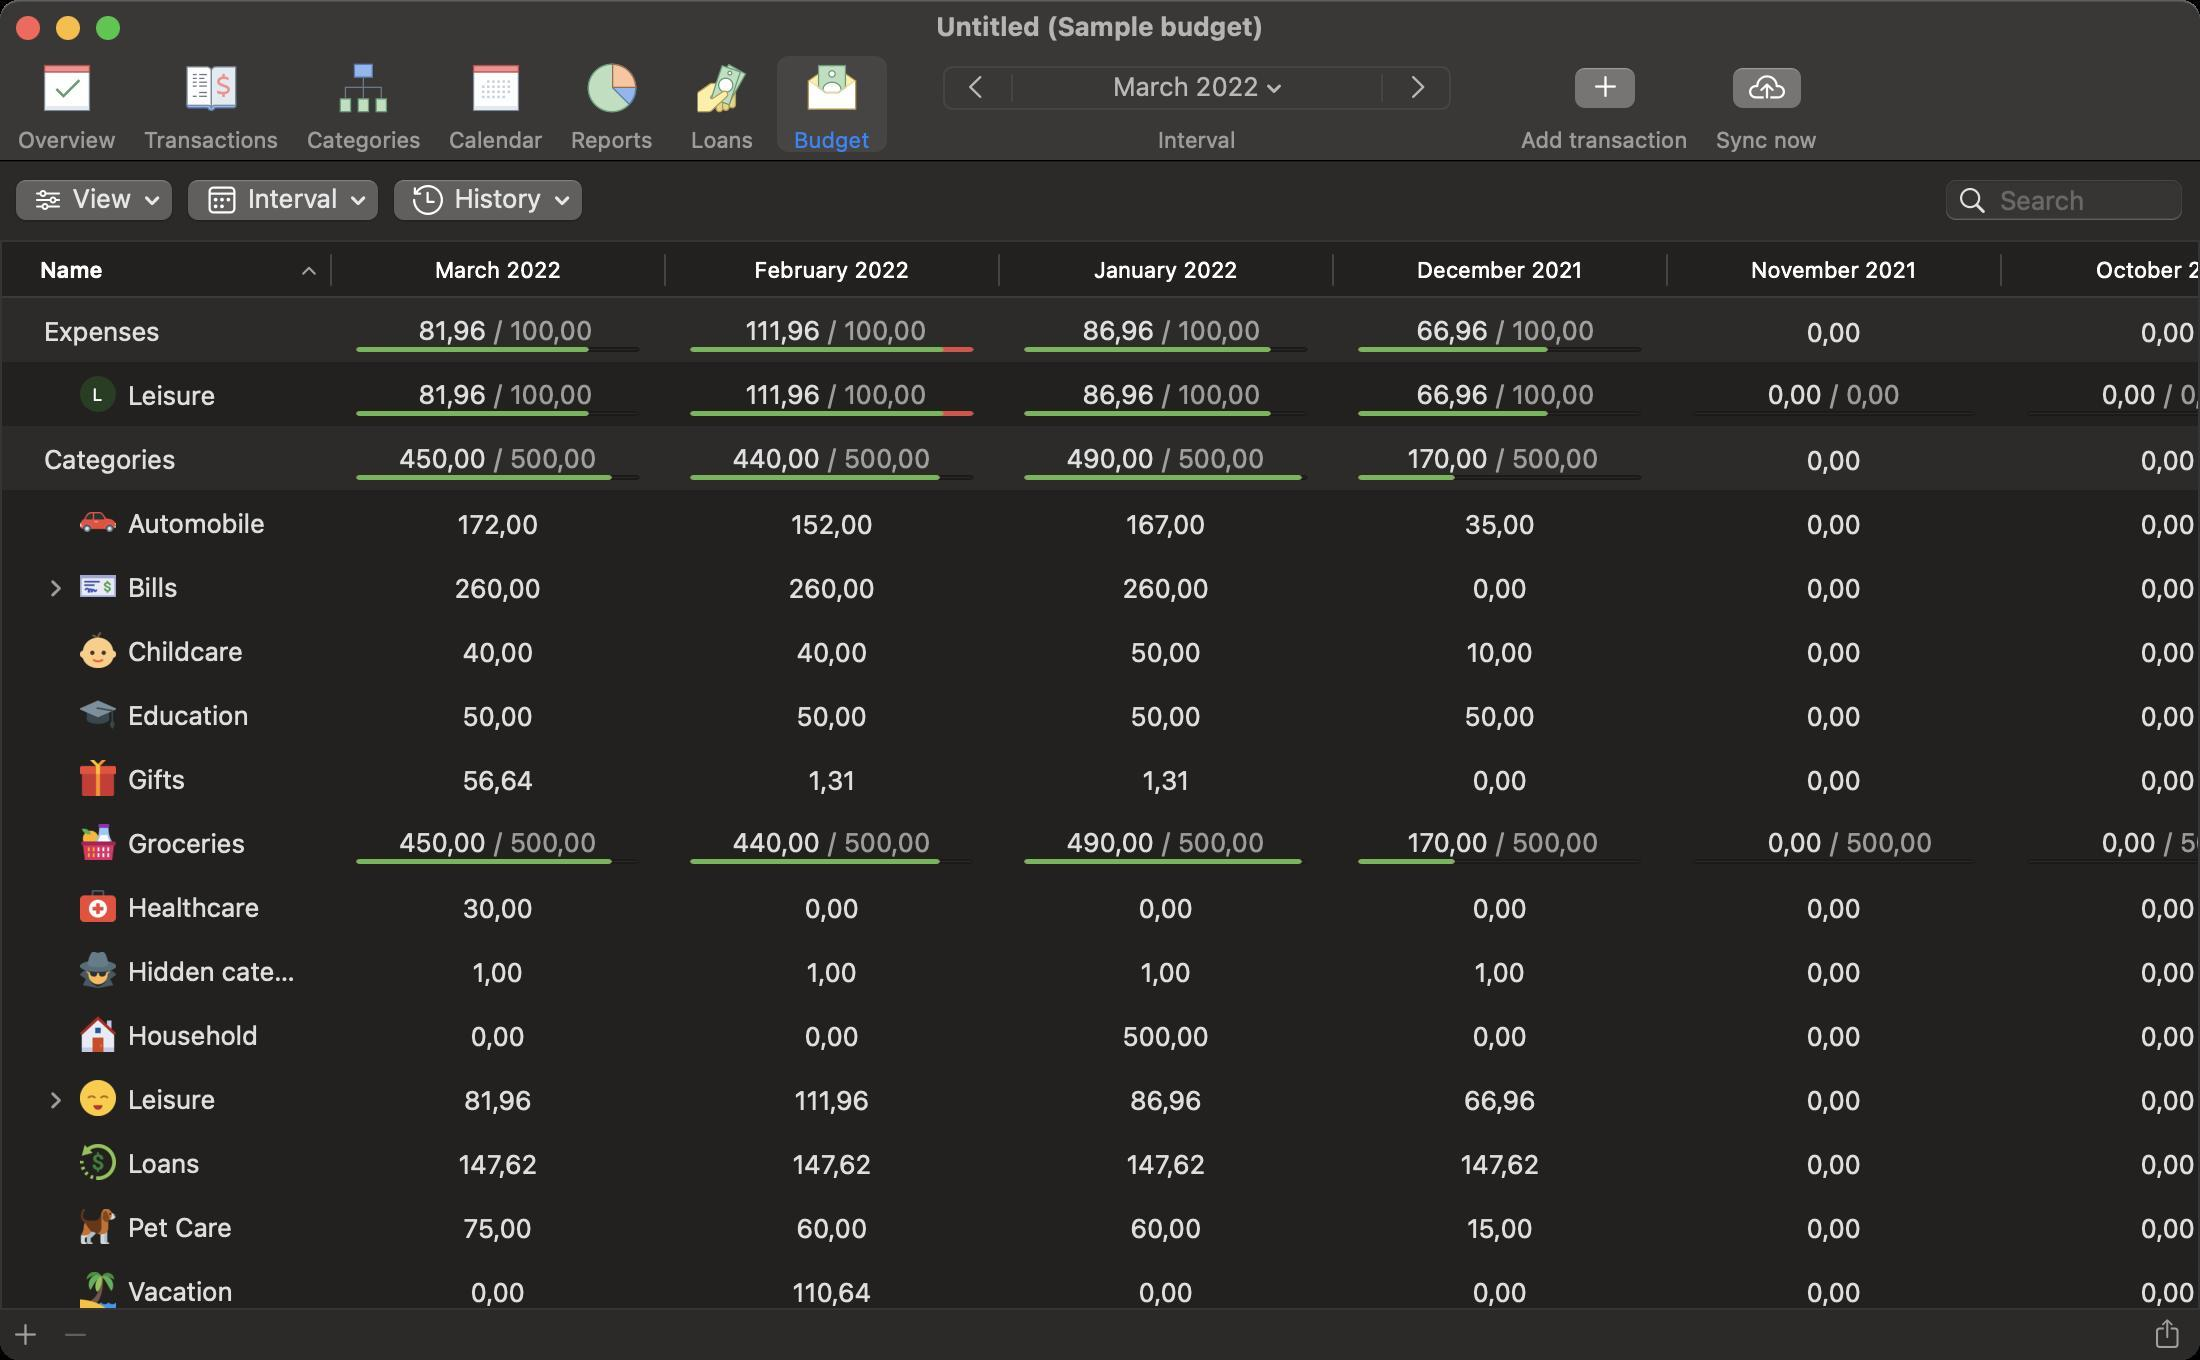
Accessibility tree:
{"name": "Untitled_(Sample_budget)", "role": "AXWindow", "description": null, "role_description": "standard window", "value": null, "position": "492.00;157.00", "size": "1100;680", "children": [{"name": null, "role": "AXGroup", "description": null, "role_description": "group", "value": null, "position": "0.00;80.00", "size": "1100;600", "children": [{"name": null, "role": "AXTextField", "description": null, "role_description": "search text field", "value": "", "position": "972.00;89.00", "size": "120;22", "children": [{"name": "", "role": "AXButton", "description": "search", "role_description": "button", "value": null, "position": "974.00;89.00", "size": "25;22", "children": []}]}, {"name": "Interval", "role": "AXMenuButton", "description": null, "role_description": "menu button", "value": null, "position": "91.00;89.00", "size": "102;25", "children": []}, {"name": "View", "role": "AXMenuButton", "description": null, "role_description": "menu button", "value": null, "position": "5.00;89.00", "size": "85;25", "children": []}, {"name": "History", "role": "AXMenuButton", "description": null, "role_description": "menu button", "value": null, "position": "194.00;89.00", "size": "101;25", "children": []}, {"name": "", "role": "AXButton", "description": "share", "role_description": "button", "value": null, "position": "1071.00;649.00", "size": "26;34", "children": []}, {"name": "", "role": "AXButton", "description": "add", "role_description": "button", "value": null, "position": "0.00;652.50", "size": "26;29", "children": []}, {"name": "", "role": "AXButton", "description": "remove", "role_description": "button", "value": null, "position": "25.00;657.00", "size": "26;20", "children": []}, {"name": null, "role": "AXScrollArea", "description": null, "role_description": "scroll area", "value": null, "position": "0.00;120.00", "size": "1100;535", "children": [{"name": null, "role": "AXOutline", "description": null, "role_description": "outline", "value": null, "position": "1.00;149.00", "size": "1164;640", "children": [{"name": null, "role": "AXRow", "description": null, "role_description": "outline row", "value": null, "position": "1.00;149.00", "size": "1164;32", "children": [{"name": null, "role": "AXCell", "description": null, "role_description": "cell", "value": null, "position": "16.00;152.00", "size": "141;26", "children": [{"name": null, "role": "AXStaticText", "description": null, "role_description": "text", "value": "Expenses", "position": "20.00;156.50", "size": "133;17", "children": []}]}, {"name": null, "role": "AXCell", "description": null, "role_description": "cell", "value": null, "position": "174.00;152.00", "size": "150;26", "children": [{"name": null, "role": "AXGroup", "description": null, "role_description": "group", "value": null, "position": "178.00;173.50", "size": "142;2", "children": []}, {"name": null, "role": "AXGroup", "description": null, "role_description": "group", "value": null, "position": "178.00;173.50", "size": "116;2", "children": []}, {"name": null, "role": "AXGroup", "description": null, "role_description": "group", "value": null, "position": "178.00;173.50", "size": "116;2", "children": []}, {"name": null, "role": "AXStaticText", "description": null, "role_description": "text", "value": "81,96", "position": "176.00;156.00", "size": "69;17", "children": []}, {"name": null, "role": "AXStaticText", "description": null, "role_description": "text", "value": "/", "position": "245.00;156.00", "size": "8;17", "children": []}, {"name": null, "role": "AXTextField", "description": null, "role_description": "text field", "value": "100,00", "position": "253.00;156.00", "size": "69;17", "children": []}]}, {"name": null, "role": "AXCell", "description": null, "role_description": "cell", "value": null, "position": "341.00;152.00", "size": "150;26", "children": [{"name": null, "role": "AXGroup", "description": null, "role_description": "group", "value": null, "position": "345.00;173.50", "size": "142;2", "children": []}, {"name": null, "role": "AXGroup", "description": null, "role_description": "group", "value": null, "position": "345.00;173.50", "size": "142;2", "children": []}, {"name": null, "role": "AXGroup", "description": null, "role_description": "group", "value": null, "position": "345.00;173.50", "size": "127;2", "children": []}, {"name": null, "role": "AXStaticText", "description": null, "role_description": "text", "value": "111,96", "position": "343.00;156.00", "size": "69;17", "children": []}, {"name": null, "role": "AXStaticText", "description": null, "role_description": "text", "value": "/", "position": "412.00;156.00", "size": "8;17", "children": []}, {"name": null, "role": "AXTextField", "description": null, "role_description": "text field", "value": "100,00", "position": "420.00;156.00", "size": "69;17", "children": []}]}, {"name": null, "role": "AXCell", "description": null, "role_description": "cell", "value": null, "position": "508.00;152.00", "size": "150;26", "children": [{"name": null, "role": "AXGroup", "description": null, "role_description": "group", "value": null, "position": "512.00;173.50", "size": "142;2", "children": []}, {"name": null, "role": "AXGroup", "description": null, "role_description": "group", "value": null, "position": "512.00;173.50", "size": "124;2", "children": []}, {"name": null, "role": "AXGroup", "description": null, "role_description": "group", "value": null, "position": "512.00;173.50", "size": "124;2", "children": []}, {"name": null, "role": "AXStaticText", "description": null, "role_description": "text", "value": "86,96", "position": "510.00;156.00", "size": "69;17", "children": []}, {"name": null, "role": "AXStaticText", "description": null, "role_description": "text", "value": "/", "position": "579.00;156.00", "size": "8;17", "children": []}, {"name": null, "role": "AXTextField", "description": null, "role_description": "text field", "value": "100,00", "position": "587.00;156.00", "size": "69;17", "children": []}]}, {"name": null, "role": "AXCell", "description": null, "role_description": "cell", "value": null, "position": "675.00;152.00", "size": "150;26", "children": [{"name": null, "role": "AXGroup", "description": null, "role_description": "group", "value": null, "position": "679.00;173.50", "size": "142;2", "children": []}, {"name": null, "role": "AXGroup", "description": null, "role_description": "group", "value": null, "position": "679.00;173.50", "size": "95;2", "children": []}, {"name": null, "role": "AXGroup", "description": null, "role_description": "group", "value": null, "position": "679.00;173.50", "size": "95;2", "children": []}, {"name": null, "role": "AXStaticText", "description": null, "role_description": "text", "value": "66,96", "position": "677.00;156.00", "size": "69;17", "children": []}, {"name": null, "role": "AXStaticText", "description": null, "role_description": "text", "value": "/", "position": "746.00;156.00", "size": "8;17", "children": []}, {"name": null, "role": "AXTextField", "description": null, "role_description": "text field", "value": "100,00", "position": "754.00;156.00", "size": "69;17", "children": []}]}, {"name": null, "role": "AXCell", "description": null, "role_description": "cell", "value": null, "position": "842.00;152.00", "size": "150;26", "children": [{"name": null, "role": "AXTextField", "description": null, "role_description": "text field", "value": "0,00", "position": "842.00;157.00", "size": "150;16", "children": []}]}, {"name": null, "role": "AXCell", "description": null, "role_description": "cell", "value": null, "position": "1009.00;152.00", "size": "150;26", "children": [{"name": null, "role": "AXTextField", "description": null, "role_description": "text field", "value": "0,00", "position": "1009.00;157.00", "size": "150;16", "children": []}]}]}, {"name": null, "role": "AXRow", "description": null, "role_description": "outline row", "value": null, "position": "1.00;181.00", "size": "1164;32", "children": [{"name": null, "role": "AXCell", "description": null, "role_description": "cell", "value": null, "position": "34.00;184.00", "size": "123;26", "children": [{"name": null, "role": "AXImage", "description": "", "role_description": "image", "value": null, "position": "40.00;188.00", "size": "18;18", "children": []}, {"name": null, "role": "AXTextField", "description": null, "role_description": "text field", "value": "Leisure", "position": "62.00;188.50", "size": "91;17", "children": []}]}, {"name": null, "role": "AXCell", "description": null, "role_description": "cell", "value": null, "position": "174.00;184.00", "size": "150;26", "children": [{"name": null, "role": "AXGroup", "description": null, "role_description": "group", "value": null, "position": "178.00;205.50", "size": "142;2", "children": []}, {"name": null, "role": "AXGroup", "description": null, "role_description": "group", "value": null, "position": "178.00;205.50", "size": "116;2", "children": []}, {"name": null, "role": "AXGroup", "description": null, "role_description": "group", "value": null, "position": "178.00;205.50", "size": "116;2", "children": []}, {"name": null, "role": "AXStaticText", "description": null, "role_description": "text", "value": "81,96", "position": "176.00;188.00", "size": "69;17", "children": []}, {"name": null, "role": "AXStaticText", "description": null, "role_description": "text", "value": "/", "position": "245.00;188.00", "size": "8;17", "children": []}, {"name": null, "role": "AXTextField", "description": null, "role_description": "text field", "value": "100,00", "position": "253.00;188.00", "size": "69;17", "children": []}]}, {"name": null, "role": "AXCell", "description": null, "role_description": "cell", "value": null, "position": "341.00;184.00", "size": "150;26", "children": [{"name": null, "role": "AXGroup", "description": null, "role_description": "group", "value": null, "position": "345.00;205.50", "size": "142;2", "children": []}, {"name": null, "role": "AXGroup", "description": null, "role_description": "group", "value": null, "position": "345.00;205.50", "size": "142;2", "children": []}, {"name": null, "role": "AXGroup", "description": null, "role_description": "group", "value": null, "position": "345.00;205.50", "size": "127;2", "children": []}, {"name": null, "role": "AXStaticText", "description": null, "role_description": "text", "value": "111,96", "position": "343.00;188.00", "size": "69;17", "children": []}, {"name": null, "role": "AXStaticText", "description": null, "role_description": "text", "value": "/", "position": "412.00;188.00", "size": "8;17", "children": []}, {"name": null, "role": "AXTextField", "description": null, "role_description": "text field", "value": "100,00", "position": "420.00;188.00", "size": "69;17", "children": []}]}, {"name": null, "role": "AXCell", "description": null, "role_description": "cell", "value": null, "position": "508.00;184.00", "size": "150;26", "children": [{"name": null, "role": "AXGroup", "description": null, "role_description": "group", "value": null, "position": "512.00;205.50", "size": "142;2", "children": []}, {"name": null, "role": "AXGroup", "description": null, "role_description": "group", "value": null, "position": "512.00;205.50", "size": "124;2", "children": []}, {"name": null, "role": "AXGroup", "description": null, "role_description": "group", "value": null, "position": "512.00;205.50", "size": "124;2", "children": []}, {"name": null, "role": "AXStaticText", "description": null, "role_description": "text", "value": "86,96", "position": "510.00;188.00", "size": "69;17", "children": []}, {"name": null, "role": "AXStaticText", "description": null, "role_description": "text", "value": "/", "position": "579.00;188.00", "size": "8;17", "children": []}, {"name": null, "role": "AXTextField", "description": null, "role_description": "text field", "value": "100,00", "position": "587.00;188.00", "size": "69;17", "children": []}]}, {"name": null, "role": "AXCell", "description": null, "role_description": "cell", "value": null, "position": "675.00;184.00", "size": "150;26", "children": [{"name": null, "role": "AXGroup", "description": null, "role_description": "group", "value": null, "position": "679.00;205.50", "size": "142;2", "children": []}, {"name": null, "role": "AXGroup", "description": null, "role_description": "group", "value": null, "position": "679.00;205.50", "size": "95;2", "children": []}, {"name": null, "role": "AXGroup", "description": null, "role_description": "group", "value": null, "position": "679.00;205.50", "size": "95;2", "children": []}, {"name": null, "role": "AXStaticText", "description": null, "role_description": "text", "value": "66,96", "position": "677.00;188.00", "size": "69;17", "children": []}, {"name": null, "role": "AXStaticText", "description": null, "role_description": "text", "value": "/", "position": "746.00;188.00", "size": "8;17", "children": []}, {"name": null, "role": "AXTextField", "description": null, "role_description": "text field", "value": "100,00", "position": "754.00;188.00", "size": "69;17", "children": []}]}, {"name": null, "role": "AXCell", "description": null, "role_description": "cell", "value": null, "position": "842.00;184.00", "size": "150;26", "children": [{"name": null, "role": "AXGroup", "description": null, "role_description": "group", "value": null, "position": "846.00;205.50", "size": "142;2", "children": []}, {"name": null, "role": "AXGroup", "description": null, "role_description": "group", "value": null, "position": "846.00;205.50", "size": "0;2", "children": []}, {"name": null, "role": "AXGroup", "description": null, "role_description": "group", "value": null, "position": "846.00;205.50", "size": "0;2", "children": []}, {"name": null, "role": "AXStaticText", "description": null, "role_description": "text", "value": "0,00", "position": "844.00;188.00", "size": "69;17", "children": []}, {"name": null, "role": "AXStaticText", "description": null, "role_description": "text", "value": "/", "position": "913.00;188.00", "size": "8;17", "children": []}, {"name": null, "role": "AXTextField", "description": null, "role_description": "text field", "value": "0,00", "position": "921.00;188.00", "size": "69;17", "children": []}]}, {"name": null, "role": "AXCell", "description": null, "role_description": "cell", "value": null, "position": "1009.00;184.00", "size": "150;26", "children": [{"name": null, "role": "AXGroup", "description": null, "role_description": "group", "value": null, "position": "1013.00;205.50", "size": "142;2", "children": []}, {"name": null, "role": "AXGroup", "description": null, "role_description": "group", "value": null, "position": "1013.00;205.50", "size": "0;2", "children": []}, {"name": null, "role": "AXGroup", "description": null, "role_description": "group", "value": null, "position": "1013.00;205.50", "size": "0;2", "children": []}, {"name": null, "role": "AXStaticText", "description": null, "role_description": "text", "value": "0,00", "position": "1011.00;188.00", "size": "69;17", "children": []}, {"name": null, "role": "AXStaticText", "description": null, "role_description": "text", "value": "/", "position": "1080.00;188.00", "size": "8;17", "children": []}, {"name": null, "role": "AXTextField", "description": null, "role_description": "text field", "value": "0,00", "position": "1088.00;188.00", "size": "69;17", "children": []}]}]}, {"name": null, "role": "AXRow", "description": null, "role_description": "outline row", "value": null, "position": "1.00;213.00", "size": "1164;32", "children": [{"name": null, "role": "AXCell", "description": null, "role_description": "cell", "value": null, "position": "16.00;216.00", "size": "141;26", "children": [{"name": null, "role": "AXStaticText", "description": null, "role_description": "text", "value": "Categories", "position": "20.00;220.50", "size": "133;17", "children": []}]}, {"name": null, "role": "AXCell", "description": null, "role_description": "cell", "value": null, "position": "174.00;216.00", "size": "150;26", "children": [{"name": null, "role": "AXGroup", "description": null, "role_description": "group", "value": null, "position": "178.00;237.50", "size": "142;2", "children": []}, {"name": null, "role": "AXGroup", "description": null, "role_description": "group", "value": null, "position": "178.00;237.50", "size": "128;2", "children": []}, {"name": null, "role": "AXGroup", "description": null, "role_description": "group", "value": null, "position": "178.00;237.50", "size": "128;2", "children": []}, {"name": null, "role": "AXStaticText", "description": null, "role_description": "text", "value": "450,00", "position": "176.00;220.00", "size": "69;17", "children": []}, {"name": null, "role": "AXStaticText", "description": null, "role_description": "text", "value": "/", "position": "245.00;220.00", "size": "8;17", "children": []}, {"name": null, "role": "AXTextField", "description": null, "role_description": "text field", "value": "500,00", "position": "253.00;220.00", "size": "69;17", "children": []}]}, {"name": null, "role": "AXCell", "description": null, "role_description": "cell", "value": null, "position": "341.00;216.00", "size": "150;26", "children": [{"name": null, "role": "AXGroup", "description": null, "role_description": "group", "value": null, "position": "345.00;237.50", "size": "142;2", "children": []}, {"name": null, "role": "AXGroup", "description": null, "role_description": "group", "value": null, "position": "345.00;237.50", "size": "125;2", "children": []}, {"name": null, "role": "AXGroup", "description": null, "role_description": "group", "value": null, "position": "345.00;237.50", "size": "125;2", "children": []}, {"name": null, "role": "AXStaticText", "description": null, "role_description": "text", "value": "440,00", "position": "343.00;220.00", "size": "69;17", "children": []}, {"name": null, "role": "AXStaticText", "description": null, "role_description": "text", "value": "/", "position": "412.00;220.00", "size": "8;17", "children": []}, {"name": null, "role": "AXTextField", "description": null, "role_description": "text field", "value": "500,00", "position": "420.00;220.00", "size": "69;17", "children": []}]}, {"name": null, "role": "AXCell", "description": null, "role_description": "cell", "value": null, "position": "508.00;216.00", "size": "150;26", "children": [{"name": null, "role": "AXGroup", "description": null, "role_description": "group", "value": null, "position": "512.00;237.50", "size": "142;2", "children": []}, {"name": null, "role": "AXGroup", "description": null, "role_description": "group", "value": null, "position": "512.00;237.50", "size": "139;2", "children": []}, {"name": null, "role": "AXGroup", "description": null, "role_description": "group", "value": null, "position": "512.00;237.50", "size": "139;2", "children": []}, {"name": null, "role": "AXStaticText", "description": null, "role_description": "text", "value": "490,00", "position": "510.00;220.00", "size": "69;17", "children": []}, {"name": null, "role": "AXStaticText", "description": null, "role_description": "text", "value": "/", "position": "579.00;220.00", "size": "8;17", "children": []}, {"name": null, "role": "AXTextField", "description": null, "role_description": "text field", "value": "500,00", "position": "587.00;220.00", "size": "69;17", "children": []}]}, {"name": null, "role": "AXCell", "description": null, "role_description": "cell", "value": null, "position": "675.00;216.00", "size": "150;26", "children": [{"name": null, "role": "AXGroup", "description": null, "role_description": "group", "value": null, "position": "679.00;237.50", "size": "142;2", "children": []}, {"name": null, "role": "AXGroup", "description": null, "role_description": "group", "value": null, "position": "679.00;237.50", "size": "48;2", "children": []}, {"name": null, "role": "AXGroup", "description": null, "role_description": "group", "value": null, "position": "679.00;237.50", "size": "48;2", "children": []}, {"name": null, "role": "AXStaticText", "description": null, "role_description": "text", "value": "170,00", "position": "677.00;220.00", "size": "69;17", "children": []}, {"name": null, "role": "AXStaticText", "description": null, "role_description": "text", "value": "/", "position": "746.00;220.00", "size": "8;17", "children": []}, {"name": null, "role": "AXTextField", "description": null, "role_description": "text field", "value": "500,00", "position": "754.00;220.00", "size": "69;17", "children": []}]}, {"name": null, "role": "AXCell", "description": null, "role_description": "cell", "value": null, "position": "842.00;216.00", "size": "150;26", "children": [{"name": null, "role": "AXTextField", "description": null, "role_description": "text field", "value": "0,00", "position": "842.00;221.00", "size": "150;16", "children": []}]}, {"name": null, "role": "AXCell", "description": null, "role_description": "cell", "value": null, "position": "1009.00;216.00", "size": "150;26", "children": [{"name": null, "role": "AXTextField", "description": null, "role_description": "text field", "value": "0,00", "position": "1009.00;221.00", "size": "150;16", "children": []}]}]}, {"name": null, "role": "AXRow", "description": null, "role_description": "outline row", "value": null, "position": "1.00;245.00", "size": "1164;32", "children": [{"name": null, "role": "AXCell", "description": null, "role_description": "cell", "value": null, "position": "34.00;248.00", "size": "123;26", "children": [{"name": null, "role": "AXImage", "description": "category 305s@2x", "role_description": "image", "value": null, "position": "40.00;252.00", "size": "18;18", "children": []}, {"name": null, "role": "AXTextField", "description": null, "role_description": "text field", "value": "Automobile", "position": "62.00;252.50", "size": "91;17", "children": []}]}, {"name": null, "role": "AXCell", "description": null, "role_description": "cell", "value": null, "position": "174.00;248.00", "size": "150;26", "children": [{"name": null, "role": "AXTextField", "description": null, "role_description": "text field", "value": "172,00", "position": "174.00;253.00", "size": "150;16", "children": []}]}, {"name": null, "role": "AXCell", "description": null, "role_description": "cell", "value": null, "position": "341.00;248.00", "size": "150;26", "children": [{"name": null, "role": "AXTextField", "description": null, "role_description": "text field", "value": "152,00", "position": "341.00;253.00", "size": "150;16", "children": []}]}, {"name": null, "role": "AXCell", "description": null, "role_description": "cell", "value": null, "position": "508.00;248.00", "size": "150;26", "children": [{"name": null, "role": "AXTextField", "description": null, "role_description": "text field", "value": "167,00", "position": "508.00;253.00", "size": "150;16", "children": []}]}, {"name": null, "role": "AXCell", "description": null, "role_description": "cell", "value": null, "position": "675.00;248.00", "size": "150;26", "children": [{"name": null, "role": "AXTextField", "description": null, "role_description": "text field", "value": "35,00", "position": "675.00;253.00", "size": "150;16", "children": []}]}, {"name": null, "role": "AXCell", "description": null, "role_description": "cell", "value": null, "position": "842.00;248.00", "size": "150;26", "children": [{"name": null, "role": "AXTextField", "description": null, "role_description": "text field", "value": "0,00", "position": "842.00;253.00", "size": "150;16", "children": []}]}, {"name": null, "role": "AXCell", "description": null, "role_description": "cell", "value": null, "position": "1009.00;248.00", "size": "150;26", "children": [{"name": null, "role": "AXTextField", "description": null, "role_description": "text field", "value": "0,00", "position": "1009.00;253.00", "size": "150;16", "children": []}]}]}, {"name": null, "role": "AXRow", "description": null, "role_description": "outline row", "value": null, "position": "1.00;277.00", "size": "1164;32", "children": [{"name": null, "role": "AXCell", "description": null, "role_description": "cell", "value": null, "position": "34.00;280.00", "size": "136;26", "children": [{"name": null, "role": "AXImage", "description": "category 578s@2x", "role_description": "image", "value": null, "position": "40.00;284.00", "size": "18;18", "children": []}, {"name": null, "role": "AXTextField", "description": null, "role_description": "text field", "value": "Bills", "position": "62.00;284.50", "size": "91;17", "children": []}, {"name": null, "role": "AXDisclosureTriangle", "description": null, "role_description": "disclosure triangle", "value": 0, "position": "21.00;280.00", "size": "13;26", "children": []}]}, {"name": null, "role": "AXCell", "description": null, "role_description": "cell", "value": null, "position": "174.00;280.00", "size": "150;26", "children": [{"name": null, "role": "AXTextField", "description": null, "role_description": "text field", "value": "260,00", "position": "174.00;285.00", "size": "150;16", "children": []}]}, {"name": null, "role": "AXCell", "description": null, "role_description": "cell", "value": null, "position": "341.00;280.00", "size": "150;26", "children": [{"name": null, "role": "AXTextField", "description": null, "role_description": "text field", "value": "260,00", "position": "341.00;285.00", "size": "150;16", "children": []}]}, {"name": null, "role": "AXCell", "description": null, "role_description": "cell", "value": null, "position": "508.00;280.00", "size": "150;26", "children": [{"name": null, "role": "AXTextField", "description": null, "role_description": "text field", "value": "260,00", "position": "508.00;285.00", "size": "150;16", "children": []}]}, {"name": null, "role": "AXCell", "description": null, "role_description": "cell", "value": null, "position": "675.00;280.00", "size": "150;26", "children": [{"name": null, "role": "AXTextField", "description": null, "role_description": "text field", "value": "0,00", "position": "675.00;285.00", "size": "150;16", "children": []}]}, {"name": null, "role": "AXCell", "description": null, "role_description": "cell", "value": null, "position": "842.00;280.00", "size": "150;26", "children": [{"name": null, "role": "AXTextField", "description": null, "role_description": "text field", "value": "0,00", "position": "842.00;285.00", "size": "150;16", "children": []}]}, {"name": null, "role": "AXCell", "description": null, "role_description": "cell", "value": null, "position": "1009.00;280.00", "size": "150;26", "children": [{"name": null, "role": "AXTextField", "description": null, "role_description": "text field", "value": "0,00", "position": "1009.00;285.00", "size": "150;16", "children": []}]}]}, {"name": null, "role": "AXRow", "description": null, "role_description": "outline row", "value": null, "position": "1.00;309.00", "size": "1164;32", "children": [{"name": null, "role": "AXCell", "description": null, "role_description": "cell", "value": null, "position": "34.00;312.00", "size": "123;26", "children": [{"name": null, "role": "AXImage", "description": "category 356s@2x", "role_description": "image", "value": null, "position": "40.00;316.00", "size": "18;18", "children": []}, {"name": null, "role": "AXTextField", "description": null, "role_description": "text field", "value": "Childcare", "position": "62.00;316.50", "size": "91;17", "children": []}]}, {"name": null, "role": "AXCell", "description": null, "role_description": "cell", "value": null, "position": "174.00;312.00", "size": "150;26", "children": [{"name": null, "role": "AXTextField", "description": null, "role_description": "text field", "value": "40,00", "position": "174.00;317.00", "size": "150;16", "children": []}]}, {"name": null, "role": "AXCell", "description": null, "role_description": "cell", "value": null, "position": "341.00;312.00", "size": "150;26", "children": [{"name": null, "role": "AXTextField", "description": null, "role_description": "text field", "value": "40,00", "position": "341.00;317.00", "size": "150;16", "children": []}]}, {"name": null, "role": "AXCell", "description": null, "role_description": "cell", "value": null, "position": "508.00;312.00", "size": "150;26", "children": [{"name": null, "role": "AXTextField", "description": null, "role_description": "text field", "value": "50,00", "position": "508.00;317.00", "size": "150;16", "children": []}]}, {"name": null, "role": "AXCell", "description": null, "role_description": "cell", "value": null, "position": "675.00;312.00", "size": "150;26", "children": [{"name": null, "role": "AXTextField", "description": null, "role_description": "text field", "value": "10,00", "position": "675.00;317.00", "size": "150;16", "children": []}]}, {"name": null, "role": "AXCell", "description": null, "role_description": "cell", "value": null, "position": "842.00;312.00", "size": "150;26", "children": [{"name": null, "role": "AXTextField", "description": null, "role_description": "text field", "value": "0,00", "position": "842.00;317.00", "size": "150;16", "children": []}]}, {"name": null, "role": "AXCell", "description": null, "role_description": "cell", "value": null, "position": "1009.00;312.00", "size": "150;26", "children": [{"name": null, "role": "AXTextField", "description": null, "role_description": "text field", "value": "0,00", "position": "1009.00;317.00", "size": "150;16", "children": []}]}]}, {"name": null, "role": "AXRow", "description": null, "role_description": "outline row", "value": null, "position": "1.00;341.00", "size": "1164;32", "children": [{"name": null, "role": "AXCell", "description": null, "role_description": "cell", "value": null, "position": "34.00;344.00", "size": "123;26", "children": [{"name": null, "role": "AXImage", "description": "category 198s@2x", "role_description": "image", "value": null, "position": "40.00;348.00", "size": "18;18", "children": []}, {"name": null, "role": "AXTextField", "description": null, "role_description": "text field", "value": "Education", "position": "62.00;348.50", "size": "91;17", "children": []}]}, {"name": null, "role": "AXCell", "description": null, "role_description": "cell", "value": null, "position": "174.00;344.00", "size": "150;26", "children": [{"name": null, "role": "AXTextField", "description": null, "role_description": "text field", "value": "50,00", "position": "174.00;349.00", "size": "150;16", "children": []}]}, {"name": null, "role": "AXCell", "description": null, "role_description": "cell", "value": null, "position": "341.00;344.00", "size": "150;26", "children": [{"name": null, "role": "AXTextField", "description": null, "role_description": "text field", "value": "50,00", "position": "341.00;349.00", "size": "150;16", "children": []}]}, {"name": null, "role": "AXCell", "description": null, "role_description": "cell", "value": null, "position": "508.00;344.00", "size": "150;26", "children": [{"name": null, "role": "AXTextField", "description": null, "role_description": "text field", "value": "50,00", "position": "508.00;349.00", "size": "150;16", "children": []}]}, {"name": null, "role": "AXCell", "description": null, "role_description": "cell", "value": null, "position": "675.00;344.00", "size": "150;26", "children": [{"name": null, "role": "AXTextField", "description": null, "role_description": "text field", "value": "50,00", "position": "675.00;349.00", "size": "150;16", "children": []}]}, {"name": null, "role": "AXCell", "description": null, "role_description": "cell", "value": null, "position": "842.00;344.00", "size": "150;26", "children": [{"name": null, "role": "AXTextField", "description": null, "role_description": "text field", "value": "0,00", "position": "842.00;349.00", "size": "150;16", "children": []}]}, {"name": null, "role": "AXCell", "description": null, "role_description": "cell", "value": null, "position": "1009.00;344.00", "size": "150;26", "children": [{"name": null, "role": "AXTextField", "description": null, "role_description": "text field", "value": "0,00", "position": "1009.00;349.00", "size": "150;16", "children": []}]}]}, {"name": null, "role": "AXRow", "description": null, "role_description": "outline row", "value": null, "position": "1.00;373.00", "size": "1164;32", "children": [{"name": null, "role": "AXCell", "description": null, "role_description": "cell", "value": null, "position": "34.00;376.00", "size": "123;26", "children": [{"name": null, "role": "AXImage", "description": "category 153s@2x", "role_description": "image", "value": null, "position": "40.00;380.00", "size": "18;18", "children": []}, {"name": null, "role": "AXTextField", "description": null, "role_description": "text field", "value": "Gifts", "position": "62.00;380.50", "size": "91;17", "children": []}]}, {"name": null, "role": "AXCell", "description": null, "role_description": "cell", "value": null, "position": "174.00;376.00", "size": "150;26", "children": [{"name": null, "role": "AXTextField", "description": null, "role_description": "text field", "value": "56,64", "position": "174.00;381.00", "size": "150;16", "children": []}]}, {"name": null, "role": "AXCell", "description": null, "role_description": "cell", "value": null, "position": "341.00;376.00", "size": "150;26", "children": [{"name": null, "role": "AXTextField", "description": null, "role_description": "text field", "value": "1,31", "position": "341.00;381.00", "size": "150;16", "children": []}]}, {"name": null, "role": "AXCell", "description": null, "role_description": "cell", "value": null, "position": "508.00;376.00", "size": "150;26", "children": [{"name": null, "role": "AXTextField", "description": null, "role_description": "text field", "value": "1,31", "position": "508.00;381.00", "size": "150;16", "children": []}]}, {"name": null, "role": "AXCell", "description": null, "role_description": "cell", "value": null, "position": "675.00;376.00", "size": "150;26", "children": [{"name": null, "role": "AXTextField", "description": null, "role_description": "text field", "value": "0,00", "position": "675.00;381.00", "size": "150;16", "children": []}]}, {"name": null, "role": "AXCell", "description": null, "role_description": "cell", "value": null, "position": "842.00;376.00", "size": "150;26", "children": [{"name": null, "role": "AXTextField", "description": null, "role_description": "text field", "value": "0,00", "position": "842.00;381.00", "size": "150;16", "children": []}]}, {"name": null, "role": "AXCell", "description": null, "role_description": "cell", "value": null, "position": "1009.00;376.00", "size": "150;26", "children": [{"name": null, "role": "AXTextField", "description": null, "role_description": "text field", "value": "0,00", "position": "1009.00;381.00", "size": "150;16", "children": []}]}]}, {"name": null, "role": "AXRow", "description": null, "role_description": "outline row", "value": null, "position": "1.00;405.00", "size": "1164;32", "children": [{"name": null, "role": "AXCell", "description": null, "role_description": "cell", "value": null, "position": "34.00;408.00", "size": "123;26", "children": [{"name": null, "role": "AXImage", "description": "category 1122s@2x", "role_description": "image", "value": null, "position": "40.00;412.00", "size": "18;18", "children": []}, {"name": null, "role": "AXTextField", "description": null, "role_description": "text field", "value": "Groceries", "position": "62.00;412.50", "size": "91;17", "children": []}]}, {"name": null, "role": "AXCell", "description": null, "role_description": "cell", "value": null, "position": "174.00;408.00", "size": "150;26", "children": [{"name": null, "role": "AXGroup", "description": null, "role_description": "group", "value": null, "position": "178.00;429.50", "size": "142;2", "children": []}, {"name": null, "role": "AXGroup", "description": null, "role_description": "group", "value": null, "position": "178.00;429.50", "size": "128;2", "children": []}, {"name": null, "role": "AXGroup", "description": null, "role_description": "group", "value": null, "position": "178.00;429.50", "size": "128;2", "children": []}, {"name": null, "role": "AXStaticText", "description": null, "role_description": "text", "value": "450,00", "position": "176.00;412.00", "size": "69;17", "children": []}, {"name": null, "role": "AXStaticText", "description": null, "role_description": "text", "value": "/", "position": "245.00;412.00", "size": "8;17", "children": []}, {"name": null, "role": "AXTextField", "description": null, "role_description": "text field", "value": "500,00", "position": "253.00;412.00", "size": "69;17", "children": []}]}, {"name": null, "role": "AXCell", "description": null, "role_description": "cell", "value": null, "position": "341.00;408.00", "size": "150;26", "children": [{"name": null, "role": "AXGroup", "description": null, "role_description": "group", "value": null, "position": "345.00;429.50", "size": "142;2", "children": []}, {"name": null, "role": "AXGroup", "description": null, "role_description": "group", "value": null, "position": "345.00;429.50", "size": "125;2", "children": []}, {"name": null, "role": "AXGroup", "description": null, "role_description": "group", "value": null, "position": "345.00;429.50", "size": "125;2", "children": []}, {"name": null, "role": "AXStaticText", "description": null, "role_description": "text", "value": "440,00", "position": "343.00;412.00", "size": "69;17", "children": []}, {"name": null, "role": "AXStaticText", "description": null, "role_description": "text", "value": "/", "position": "412.00;412.00", "size": "8;17", "children": []}, {"name": null, "role": "AXTextField", "description": null, "role_description": "text field", "value": "500,00", "position": "420.00;412.00", "size": "69;17", "children": []}]}, {"name": null, "role": "AXCell", "description": null, "role_description": "cell", "value": null, "position": "508.00;408.00", "size": "150;26", "children": [{"name": null, "role": "AXGroup", "description": null, "role_description": "group", "value": null, "position": "512.00;429.50", "size": "142;2", "children": []}, {"name": null, "role": "AXGroup", "description": null, "role_description": "group", "value": null, "position": "512.00;429.50", "size": "139;2", "children": []}, {"name": null, "role": "AXGroup", "description": null, "role_description": "group", "value": null, "position": "512.00;429.50", "size": "139;2", "children": []}, {"name": null, "role": "AXStaticText", "description": null, "role_description": "text", "value": "490,00", "position": "510.00;412.00", "size": "69;17", "children": []}, {"name": null, "role": "AXStaticText", "description": null, "role_description": "text", "value": "/", "position": "579.00;412.00", "size": "8;17", "children": []}, {"name": null, "role": "AXTextField", "description": null, "role_description": "text field", "value": "500,00", "position": "587.00;412.00", "size": "69;17", "children": []}]}, {"name": null, "role": "AXCell", "description": null, "role_description": "cell", "value": null, "position": "675.00;408.00", "size": "150;26", "children": [{"name": null, "role": "AXGroup", "description": null, "role_description": "group", "value": null, "position": "679.00;429.50", "size": "142;2", "children": []}, {"name": null, "role": "AXGroup", "description": null, "role_description": "group", "value": null, "position": "679.00;429.50", "size": "48;2", "children": []}, {"name": null, "role": "AXGroup", "description": null, "role_description": "group", "value": null, "position": "679.00;429.50", "size": "48;2", "children": []}, {"name": null, "role": "AXStaticText", "description": null, "role_description": "text", "value": "170,00", "position": "677.00;412.00", "size": "69;17", "children": []}, {"name": null, "role": "AXStaticText", "description": null, "role_description": "text", "value": "/", "position": "746.00;412.00", "size": "8;17", "children": []}, {"name": null, "role": "AXTextField", "description": null, "role_description": "text field", "value": "500,00", "position": "754.00;412.00", "size": "69;17", "children": []}]}, {"name": null, "role": "AXCell", "description": null, "role_description": "cell", "value": null, "position": "842.00;408.00", "size": "150;26", "children": [{"name": null, "role": "AXGroup", "description": null, "role_description": "group", "value": null, "position": "846.00;429.50", "size": "142;2", "children": []}, {"name": null, "role": "AXGroup", "description": null, "role_description": "group", "value": null, "position": "846.00;429.50", "size": "0;2", "children": []}, {"name": null, "role": "AXGroup", "description": null, "role_description": "group", "value": null, "position": "846.00;429.50", "size": "0;2", "children": []}, {"name": null, "role": "AXStaticText", "description": null, "role_description": "text", "value": "0,00", "position": "844.00;412.00", "size": "69;17", "children": []}, {"name": null, "role": "AXStaticText", "description": null, "role_description": "text", "value": "/", "position": "913.00;412.00", "size": "8;17", "children": []}, {"name": null, "role": "AXTextField", "description": null, "role_description": "text field", "value": "500,00", "position": "921.00;412.00", "size": "69;17", "children": []}]}, {"name": null, "role": "AXCell", "description": null, "role_description": "cell", "value": null, "position": "1009.00;408.00", "size": "150;26", "children": [{"name": null, "role": "AXGroup", "description": null, "role_description": "group", "value": null, "position": "1013.00;429.50", "size": "142;2", "children": []}, {"name": null, "role": "AXGroup", "description": null, "role_description": "group", "value": null, "position": "1013.00;429.50", "size": "0;2", "children": []}, {"name": null, "role": "AXGroup", "description": null, "role_description": "group", "value": null, "position": "1013.00;429.50", "size": "0;2", "children": []}, {"name": null, "role": "AXStaticText", "description": null, "role_description": "text", "value": "0,00", "position": "1011.00;412.00", "size": "69;17", "children": []}, {"name": null, "role": "AXStaticText", "description": null, "role_description": "text", "value": "/", "position": "1080.00;412.00", "size": "8;17", "children": []}, {"name": null, "role": "AXTextField", "description": null, "role_description": "text field", "value": "500,00", "position": "1088.00;412.00", "size": "69;17", "children": []}]}]}, {"name": null, "role": "AXRow", "description": null, "role_description": "outline row", "value": null, "position": "1.00;437.00", "size": "1164;32", "children": [{"name": null, "role": "AXCell", "description": null, "role_description": "cell", "value": null, "position": "34.00;440.00", "size": "123;26", "children": [{"name": null, "role": "AXImage", "description": "category 151s@2x", "role_description": "image", "value": null, "position": "40.00;444.00", "size": "18;18", "children": []}, {"name": null, "role": "AXTextField", "description": null, "role_description": "text field", "value": "Healthcare", "position": "62.00;444.50", "size": "91;17", "children": []}]}, {"name": null, "role": "AXCell", "description": null, "role_description": "cell", "value": null, "position": "174.00;440.00", "size": "150;26", "children": [{"name": null, "role": "AXTextField", "description": null, "role_description": "text field", "value": "30,00", "position": "174.00;445.00", "size": "150;16", "children": []}]}, {"name": null, "role": "AXCell", "description": null, "role_description": "cell", "value": null, "position": "341.00;440.00", "size": "150;26", "children": [{"name": null, "role": "AXTextField", "description": null, "role_description": "text field", "value": "0,00", "position": "341.00;445.00", "size": "150;16", "children": []}]}, {"name": null, "role": "AXCell", "description": null, "role_description": "cell", "value": null, "position": "508.00;440.00", "size": "150;26", "children": [{"name": null, "role": "AXTextField", "description": null, "role_description": "text field", "value": "0,00", "position": "508.00;445.00", "size": "150;16", "children": []}]}, {"name": null, "role": "AXCell", "description": null, "role_description": "cell", "value": null, "position": "675.00;440.00", "size": "150;26", "children": [{"name": null, "role": "AXTextField", "description": null, "role_description": "text field", "value": "0,00", "position": "675.00;445.00", "size": "150;16", "children": []}]}, {"name": null, "role": "AXCell", "description": null, "role_description": "cell", "value": null, "position": "842.00;440.00", "size": "150;26", "children": [{"name": null, "role": "AXTextField", "description": null, "role_description": "text field", "value": "0,00", "position": "842.00;445.00", "size": "150;16", "children": []}]}, {"name": null, "role": "AXCell", "description": null, "role_description": "cell", "value": null, "position": "1009.00;440.00", "size": "150;26", "children": [{"name": null, "role": "AXTextField", "description": null, "role_description": "text field", "value": "0,00", "position": "1009.00;445.00", "size": "150;16", "children": []}]}]}, {"name": null, "role": "AXRow", "description": null, "role_description": "outline row", "value": null, "position": "1.00;469.00", "size": "1164;32", "children": [{"name": null, "role": "AXCell", "description": null, "role_description": "cell", "value": null, "position": "34.00;472.00", "size": "123;26", "children": [{"name": null, "role": "AXImage", "description": "category 583s@2x", "role_description": "image", "value": null, "position": "40.00;476.00", "size": "18;18", "children": []}, {"name": null, "role": "AXTextField", "description": null, "role_description": "text field", "value": "Hidden category", "position": "62.00;476.50", "size": "91;17", "children": []}]}, {"name": null, "role": "AXCell", "description": null, "role_description": "cell", "value": null, "position": "174.00;472.00", "size": "150;26", "children": [{"name": null, "role": "AXTextField", "description": null, "role_description": "text field", "value": "1,00", "position": "174.00;477.00", "size": "150;16", "children": []}]}, {"name": null, "role": "AXCell", "description": null, "role_description": "cell", "value": null, "position": "341.00;472.00", "size": "150;26", "children": [{"name": null, "role": "AXTextField", "description": null, "role_description": "text field", "value": "1,00", "position": "341.00;477.00", "size": "150;16", "children": []}]}, {"name": null, "role": "AXCell", "description": null, "role_description": "cell", "value": null, "position": "508.00;472.00", "size": "150;26", "children": [{"name": null, "role": "AXTextField", "description": null, "role_description": "text field", "value": "1,00", "position": "508.00;477.00", "size": "150;16", "children": []}]}, {"name": null, "role": "AXCell", "description": null, "role_description": "cell", "value": null, "position": "675.00;472.00", "size": "150;26", "children": [{"name": null, "role": "AXTextField", "description": null, "role_description": "text field", "value": "1,00", "position": "675.00;477.00", "size": "150;16", "children": []}]}, {"name": null, "role": "AXCell", "description": null, "role_description": "cell", "value": null, "position": "842.00;472.00", "size": "150;26", "children": [{"name": null, "role": "AXTextField", "description": null, "role_description": "text field", "value": "0,00", "position": "842.00;477.00", "size": "150;16", "children": []}]}, {"name": null, "role": "AXCell", "description": null, "role_description": "cell", "value": null, "position": "1009.00;472.00", "size": "150;26", "children": [{"name": null, "role": "AXTextField", "description": null, "role_description": "text field", "value": "0,00", "position": "1009.00;477.00", "size": "150;16", "children": []}]}]}, {"name": null, "role": "AXRow", "description": null, "role_description": "outline row", "value": null, "position": "1.00;501.00", "size": "1164;32", "children": [{"name": null, "role": "AXCell", "description": null, "role_description": "cell", "value": null, "position": "34.00;504.00", "size": "123;26", "children": [{"name": null, "role": "AXImage", "description": "category 335s@2x", "role_description": "image", "value": null, "position": "40.00;508.00", "size": "18;18", "children": []}, {"name": null, "role": "AXTextField", "description": null, "role_description": "text field", "value": "Household", "position": "62.00;508.50", "size": "91;17", "children": []}]}, {"name": null, "role": "AXCell", "description": null, "role_description": "cell", "value": null, "position": "174.00;504.00", "size": "150;26", "children": [{"name": null, "role": "AXTextField", "description": null, "role_description": "text field", "value": "0,00", "position": "174.00;509.00", "size": "150;16", "children": []}]}, {"name": null, "role": "AXCell", "description": null, "role_description": "cell", "value": null, "position": "341.00;504.00", "size": "150;26", "children": [{"name": null, "role": "AXTextField", "description": null, "role_description": "text field", "value": "0,00", "position": "341.00;509.00", "size": "150;16", "children": []}]}, {"name": null, "role": "AXCell", "description": null, "role_description": "cell", "value": null, "position": "508.00;504.00", "size": "150;26", "children": [{"name": null, "role": "AXTextField", "description": null, "role_description": "text field", "value": "500,00", "position": "508.00;509.00", "size": "150;16", "children": []}]}, {"name": null, "role": "AXCell", "description": null, "role_description": "cell", "value": null, "position": "675.00;504.00", "size": "150;26", "children": [{"name": null, "role": "AXTextField", "description": null, "role_description": "text field", "value": "0,00", "position": "675.00;509.00", "size": "150;16", "children": []}]}, {"name": null, "role": "AXCell", "description": null, "role_description": "cell", "value": null, "position": "842.00;504.00", "size": "150;26", "children": [{"name": null, "role": "AXTextField", "description": null, "role_description": "text field", "value": "0,00", "position": "842.00;509.00", "size": "150;16", "children": []}]}, {"name": null, "role": "AXCell", "description": null, "role_description": "cell", "value": null, "position": "1009.00;504.00", "size": "150;26", "children": [{"name": null, "role": "AXTextField", "description": null, "role_description": "text field", "value": "0,00", "position": "1009.00;509.00", "size": "150;16", "children": []}]}]}, {"name": null, "role": "AXRow", "description": null, "role_description": "outline row", "value": null, "position": "1.00;533.00", "size": "1164;32", "children": [{"name": null, "role": "AXCell", "description": null, "role_description": "cell", "value": null, "position": "34.00;536.00", "size": "136;26", "children": [{"name": null, "role": "AXImage", "description": "category 410s@2x", "role_description": "image", "value": null, "position": "40.00;540.00", "size": "18;18", "children": []}, {"name": null, "role": "AXTextField", "description": null, "role_description": "text field", "value": "Leisure", "position": "62.00;540.50", "size": "91;17", "children": []}, {"name": null, "role": "AXDisclosureTriangle", "description": null, "role_description": "disclosure triangle", "value": 0, "position": "21.00;536.00", "size": "13;26", "children": []}]}, {"name": null, "role": "AXCell", "description": null, "role_description": "cell", "value": null, "position": "174.00;536.00", "size": "150;26", "children": [{"name": null, "role": "AXTextField", "description": null, "role_description": "text field", "value": "81,96", "position": "174.00;541.00", "size": "150;16", "children": []}]}, {"name": null, "role": "AXCell", "description": null, "role_description": "cell", "value": null, "position": "341.00;536.00", "size": "150;26", "children": [{"name": null, "role": "AXTextField", "description": null, "role_description": "text field", "value": "111,96", "position": "341.00;541.00", "size": "150;16", "children": []}]}, {"name": null, "role": "AXCell", "description": null, "role_description": "cell", "value": null, "position": "508.00;536.00", "size": "150;26", "children": [{"name": null, "role": "AXTextField", "description": null, "role_description": "text field", "value": "86,96", "position": "508.00;541.00", "size": "150;16", "children": []}]}, {"name": null, "role": "AXCell", "description": null, "role_description": "cell", "value": null, "position": "675.00;536.00", "size": "150;26", "children": [{"name": null, "role": "AXTextField", "description": null, "role_description": "text field", "value": "66,96", "position": "675.00;541.00", "size": "150;16", "children": []}]}, {"name": null, "role": "AXCell", "description": null, "role_description": "cell", "value": null, "position": "842.00;536.00", "size": "150;26", "children": [{"name": null, "role": "AXTextField", "description": null, "role_description": "text field", "value": "0,00", "position": "842.00;541.00", "size": "150;16", "children": []}]}, {"name": null, "role": "AXCell", "description": null, "role_description": "cell", "value": null, "position": "1009.00;536.00", "size": "150;26", "children": [{"name": null, "role": "AXTextField", "description": null, "role_description": "text field", "value": "0,00", "position": "1009.00;541.00", "size": "150;16", "children": []}]}]}, {"name": null, "role": "AXRow", "description": null, "role_description": "outline row", "value": null, "position": "1.00;565.00", "size": "1164;32", "children": [{"name": null, "role": "AXCell", "description": null, "role_description": "cell", "value": null, "position": "34.00;568.00", "size": "123;26", "children": [{"name": null, "role": "AXImage", "description": "category 630s@2x", "role_description": "image", "value": null, "position": "40.00;572.00", "size": "18;18", "children": []}, {"name": null, "role": "AXTextField", "description": null, "role_description": "text field", "value": "Loans", "position": "62.00;572.50", "size": "91;17", "children": []}]}, {"name": null, "role": "AXCell", "description": null, "role_description": "cell", "value": null, "position": "174.00;568.00", "size": "150;26", "children": [{"name": null, "role": "AXTextField", "description": null, "role_description": "text field", "value": "147,62", "position": "174.00;573.00", "size": "150;16", "children": []}]}, {"name": null, "role": "AXCell", "description": null, "role_description": "cell", "value": null, "position": "341.00;568.00", "size": "150;26", "children": [{"name": null, "role": "AXTextField", "description": null, "role_description": "text field", "value": "147,62", "position": "341.00;573.00", "size": "150;16", "children": []}]}, {"name": null, "role": "AXCell", "description": null, "role_description": "cell", "value": null, "position": "508.00;568.00", "size": "150;26", "children": [{"name": null, "role": "AXTextField", "description": null, "role_description": "text field", "value": "147,62", "position": "508.00;573.00", "size": "150;16", "children": []}]}, {"name": null, "role": "AXCell", "description": null, "role_description": "cell", "value": null, "position": "675.00;568.00", "size": "150;26", "children": [{"name": null, "role": "AXTextField", "description": null, "role_description": "text field", "value": "147,62", "position": "675.00;573.00", "size": "150;16", "children": []}]}, {"name": null, "role": "AXCell", "description": null, "role_description": "cell", "value": null, "position": "842.00;568.00", "size": "150;26", "children": [{"name": null, "role": "AXTextField", "description": null, "role_description": "text field", "value": "0,00", "position": "842.00;573.00", "size": "150;16", "children": []}]}, {"name": null, "role": "AXCell", "description": null, "role_description": "cell", "value": null, "position": "1009.00;568.00", "size": "150;26", "children": [{"name": null, "role": "AXTextField", "description": null, "role_description": "text field", "value": "0,00", "position": "1009.00;573.00", "size": "150;16", "children": []}]}]}, {"name": null, "role": "AXRow", "description": null, "role_description": "outline row", "value": null, "position": "1.00;597.00", "size": "1164;32", "children": [{"name": null, "role": "AXCell", "description": null, "role_description": "cell", "value": null, "position": "34.00;600.00", "size": "123;26", "children": [{"name": null, "role": "AXImage", "description": "category 347s@2x", "role_description": "image", "value": null, "position": "40.00;604.00", "size": "18;18", "children": []}, {"name": null, "role": "AXTextField", "description": null, "role_description": "text field", "value": "Pet Care", "position": "62.00;604.50", "size": "91;17", "children": []}]}, {"name": null, "role": "AXCell", "description": null, "role_description": "cell", "value": null, "position": "174.00;600.00", "size": "150;26", "children": [{"name": null, "role": "AXTextField", "description": null, "role_description": "text field", "value": "75,00", "position": "174.00;605.00", "size": "150;16", "children": []}]}, {"name": null, "role": "AXCell", "description": null, "role_description": "cell", "value": null, "position": "341.00;600.00", "size": "150;26", "children": [{"name": null, "role": "AXTextField", "description": null, "role_description": "text field", "value": "60,00", "position": "341.00;605.00", "size": "150;16", "children": []}]}, {"name": null, "role": "AXCell", "description": null, "role_description": "cell", "value": null, "position": "508.00;600.00", "size": "150;26", "children": [{"name": null, "role": "AXTextField", "description": null, "role_description": "text field", "value": "60,00", "position": "508.00;605.00", "size": "150;16", "children": []}]}, {"name": null, "role": "AXCell", "description": null, "role_description": "cell", "value": null, "position": "675.00;600.00", "size": "150;26", "children": [{"name": null, "role": "AXTextField", "description": null, "role_description": "text field", "value": "15,00", "position": "675.00;605.00", "size": "150;16", "children": []}]}, {"name": null, "role": "AXCell", "description": null, "role_description": "cell", "value": null, "position": "842.00;600.00", "size": "150;26", "children": [{"name": null, "role": "AXTextField", "description": null, "role_description": "text field", "value": "0,00", "position": "842.00;605.00", "size": "150;16", "children": []}]}, {"name": null, "role": "AXCell", "description": null, "role_description": "cell", "value": null, "position": "1009.00;600.00", "size": "150;26", "children": [{"name": null, "role": "AXTextField", "description": null, "role_description": "text field", "value": "0,00", "position": "1009.00;605.00", "size": "150;16", "children": []}]}]}, {"name": null, "role": "AXRow", "description": null, "role_description": "outline row", "value": null, "position": "1.00;629.00", "size": "1164;32", "children": [{"name": null, "role": "AXCell", "description": null, "role_description": "cell", "value": null, "position": "34.00;632.00", "size": "123;26", "children": [{"name": null, "role": "AXImage", "description": "category 207s@2x", "role_description": "image", "value": null, "position": "40.00;636.00", "size": "18;18", "children": []}, {"name": null, "role": "AXTextField", "description": null, "role_description": "text field", "value": "Vacation", "position": "62.00;636.50", "size": "91;17", "children": []}]}, {"name": null, "role": "AXCell", "description": null, "role_description": "cell", "value": null, "position": "174.00;632.00", "size": "150;26", "children": [{"name": null, "role": "AXTextField", "description": null, "role_description": "text field", "value": "0,00", "position": "174.00;637.00", "size": "150;16", "children": []}]}, {"name": null, "role": "AXCell", "description": null, "role_description": "cell", "value": null, "position": "341.00;632.00", "size": "150;26", "children": [{"name": null, "role": "AXTextField", "description": null, "role_description": "text field", "value": "110,64", "position": "341.00;637.00", "size": "150;16", "children": []}]}, {"name": null, "role": "AXCell", "description": null, "role_description": "cell", "value": null, "position": "508.00;632.00", "size": "150;26", "children": [{"name": null, "role": "AXTextField", "description": null, "role_description": "text field", "value": "0,00", "position": "508.00;637.00", "size": "150;16", "children": []}]}, {"name": null, "role": "AXCell", "description": null, "role_description": "cell", "value": null, "position": "675.00;632.00", "size": "150;26", "children": [{"name": null, "role": "AXTextField", "description": null, "role_description": "text field", "value": "0,00", "position": "675.00;637.00", "size": "150;16", "children": []}]}, {"name": null, "role": "AXCell", "description": null, "role_description": "cell", "value": null, "position": "842.00;632.00", "size": "150;26", "children": [{"name": null, "role": "AXTextField", "description": null, "role_description": "text field", "value": "0,00", "position": "842.00;637.00", "size": "150;16", "children": []}]}, {"name": null, "role": "AXCell", "description": null, "role_description": "cell", "value": null, "position": "1009.00;632.00", "size": "150;26", "children": [{"name": null, "role": "AXTextField", "description": null, "role_description": "text field", "value": "0,00", "position": "1009.00;637.00", "size": "150;16", "children": []}]}]}, {"name": null, "role": "AXRow", "description": null, "role_description": "outline row", "value": null, "position": "1.00;661.00", "size": "1164;32", "children": [{"name": null, "role": "AXCell", "description": null, "role_description": "cell", "value": null, "position": "16.00;664.00", "size": "141;26", "children": [{"name": null, "role": "AXStaticText", "description": null, "role_description": "text", "value": "Family members", "position": "20.00;668.50", "size": "133;17", "children": []}]}, {"name": null, "role": "AXCell", "description": null, "role_description": "cell", "value": null, "position": "174.00;664.00", "size": "150;26", "children": [{"name": null, "role": "AXTextField", "description": null, "role_description": "text field", "value": "0,00", "position": "174.00;669.00", "size": "150;16", "children": []}]}, {"name": null, "role": "AXCell", "description": null, "role_description": "cell", "value": null, "position": "341.00;664.00", "size": "150;26", "children": [{"name": null, "role": "AXTextField", "description": null, "role_description": "text field", "value": "0,00", "position": "341.00;669.00", "size": "150;16", "children": []}]}, {"name": null, "role": "AXCell", "description": null, "role_description": "cell", "value": null, "position": "508.00;664.00", "size": "150;26", "children": [{"name": null, "role": "AXTextField", "description": null, "role_description": "text field", "value": "0,00", "position": "508.00;669.00", "size": "150;16", "children": []}]}, {"name": null, "role": "AXCell", "description": null, "role_description": "cell", "value": null, "position": "675.00;664.00", "size": "150;26", "children": [{"name": null, "role": "AXTextField", "description": null, "role_description": "text field", "value": "0,00", "position": "675.00;669.00", "size": "150;16", "children": []}]}, {"name": null, "role": "AXCell", "description": null, "role_description": "cell", "value": null, "position": "842.00;664.00", "size": "150;26", "children": [{"name": null, "role": "AXTextField", "description": null, "role_description": "text field", "value": "0,00", "position": "842.00;669.00", "size": "150;16", "children": []}]}, {"name": null, "role": "AXCell", "description": null, "role_description": "cell", "value": null, "position": "1009.00;664.00", "size": "150;26", "children": [{"name": null, "role": "AXTextField", "description": null, "role_description": "text field", "value": "0,00", "position": "1009.00;669.00", "size": "150;16", "children": []}]}]}, {"name": null, "role": "AXRow", "description": null, "role_description": "outline row", "value": null, "position": "1.00;693.00", "size": "1164;32", "children": [{"name": null, "role": "AXCell", "description": null, "role_description": "cell", "value": null, "position": "34.00;696.00", "size": "123;26", "children": [{"name": null, "role": "AXImage", "description": "category 394s@2x", "role_description": "image", "value": null, "position": "40.00;700.00", "size": "18;18", "children": []}, {"name": null, "role": "AXTextField", "description": null, "role_description": "text field", "value": "Alex", "position": "62.00;700.50", "size": "91;17", "children": []}]}, {"name": null, "role": "AXCell", "description": null, "role_description": "cell", "value": null, "position": "174.00;696.00", "size": "150;26", "children": [{"name": null, "role": "AXTextField", "description": null, "role_description": "text field", "value": "50,00", "position": "174.00;701.00", "size": "150;16", "children": []}]}, {"name": null, "role": "AXCell", "description": null, "role_description": "cell", "value": null, "position": "341.00;696.00", "size": "150;26", "children": [{"name": null, "role": "AXTextField", "description": null, "role_description": "text field", "value": "50,00", "position": "341.00;701.00", "size": "150;16", "children": []}]}, {"name": null, "role": "AXCell", "description": null, "role_description": "cell", "value": null, "position": "508.00;696.00", "size": "150;26", "children": [{"name": null, "role": "AXTextField", "description": null, "role_description": "text field", "value": "50,00", "position": "508.00;701.00", "size": "150;16", "children": []}]}, {"name": null, "role": "AXCell", "description": null, "role_description": "cell", "value": null, "position": "675.00;696.00", "size": "150;26", "children": [{"name": null, "role": "AXTextField", "description": null, "role_description": "text field", "value": "50,00", "position": "675.00;701.00", "size": "150;16", "children": []}]}, {"name": null, "role": "AXCell", "description": null, "role_description": "cell", "value": null, "position": "842.00;696.00", "size": "150;26", "children": [{"name": null, "role": "AXTextField", "description": null, "role_description": "text field", "value": "0,00", "position": "842.00;701.00", "size": "150;16", "children": []}]}, {"name": null, "role": "AXCell", "description": null, "role_description": "cell", "value": null, "position": "1009.00;696.00", "size": "150;26", "children": [{"name": null, "role": "AXTextField", "description": null, "role_description": "text field", "value": "0,00", "position": "1009.00;701.00", "size": "150;16", "children": []}]}]}, {"name": null, "role": "AXRow", "description": null, "role_description": "outline row", "value": null, "position": "1.00;725.00", "size": "1164;32", "children": [{"name": null, "role": "AXCell", "description": null, "role_description": "cell", "value": null, "position": "34.00;728.00", "size": "123;26", "children": [{"name": null, "role": "AXImage", "description": "category 453s@2x", "role_description": "image", "value": null, "position": "40.00;732.00", "size": "18;18", "children": []}, {"name": null, "role": "AXTextField", "description": null, "role_description": "text field", "value": "Ann", "position": "62.00;732.50", "size": "91;17", "children": []}]}, {"name": null, "role": "AXCell", "description": null, "role_description": "cell", "value": null, "position": "174.00;728.00", "size": "150;26", "children": [{"name": null, "role": "AXTextField", "description": null, "role_description": "text field", "value": "99,64", "position": "174.00;733.00", "size": "150;16", "children": []}]}, {"name": null, "role": "AXCell", "description": null, "role_description": "cell", "value": null, "position": "341.00;728.00", "size": "150;26", "children": [{"name": null, "role": "AXTextField", "description": null, "role_description": "text field", "value": "99,64", "position": "341.00;733.00", "size": "150;16", "children": []}]}, {"name": null, "role": "AXCell", "description": null, "role_description": "cell", "value": null, "position": "508.00;728.00", "size": "150;26", "children": [{"name": null, "role": "AXTextField", "description": null, "role_description": "text field", "value": "114,64", "position": "508.00;733.00", "size": "150;16", "children": []}]}, {"name": null, "role": "AXCell", "description": null, "role_description": "cell", "value": null, "position": "675.00;728.00", "size": "150;26", "children": [{"name": null, "role": "AXTextField", "description": null, "role_description": "text field", "value": "22,64", "position": "675.00;733.00", "size": "150;16", "children": []}]}, {"name": null, "role": "AXCell", "description": null, "role_description": "cell", "value": null, "position": "842.00;728.00", "size": "150;26", "children": [{"name": null, "role": "AXTextField", "description": null, "role_description": "text field", "value": "0,00", "position": "842.00;733.00", "size": "150;16", "children": []}]}, {"name": null, "role": "AXCell", "description": null, "role_description": "cell", "value": null, "position": "1009.00;728.00", "size": "150;26", "children": [{"name": null, "role": "AXTextField", "description": null, "role_description": "text field", "value": "0,00", "position": "1009.00;733.00", "size": "150;16", "children": []}]}]}, {"name": null, "role": "AXRow", "description": null, "role_description": "outline row", "value": null, "position": "1.00;757.00", "size": "1164;32", "children": [{"name": null, "role": "AXCell", "description": null, "role_description": "cell", "value": null, "position": "34.00;760.00", "size": "123;26", "children": [{"name": null, "role": "AXImage", "description": "category 412s@2x", "role_description": "image", "value": null, "position": "40.00;764.00", "size": "18;18", "children": []}, {"name": null, "role": "AXTextField", "description": null, "role_description": "text field", "value": "John", "position": "62.00;764.50", "size": "91;17", "children": []}]}, {"name": null, "role": "AXCell", "description": null, "role_description": "cell", "value": null, "position": "174.00;760.00", "size": "150;26", "children": [{"name": null, "role": "AXTextField", "description": null, "role_description": "text field", "value": "324,26", "position": "174.00;765.00", "size": "150;16", "children": []}]}, {"name": null, "role": "AXCell", "description": null, "role_description": "cell", "value": null, "position": "341.00;760.00", "size": "150;26", "children": [{"name": null, "role": "AXTextField", "description": null, "role_description": "text field", "value": "284,26", "position": "341.00;765.00", "size": "150;16", "children": []}]}, {"name": null, "role": "AXCell", "description": null, "role_description": "cell", "value": null, "position": "508.00;760.00", "size": "150;26", "children": [{"name": null, "role": "AXTextField", "description": null, "role_description": "text field", "value": "284,26", "position": "508.00;765.00", "size": "150;16", "children": []}]}, {"name": null, "role": "AXCell", "description": null, "role_description": "cell", "value": null, "position": "675.00;760.00", "size": "150;26", "children": [{"name": null, "role": "AXTextField", "description": null, "role_description": "text field", "value": "222,94", "position": "675.00;765.00", "size": "150;16", "children": []}]}, {"name": null, "role": "AXCell", "description": null, "role_description": "cell", "value": null, "position": "842.00;760.00", "size": "150;26", "children": [{"name": null, "role": "AXTextField", "description": null, "role_description": "text field", "value": "0,00", "position": "842.00;765.00", "size": "150;16", "children": []}]}, {"name": null, "role": "AXCell", "description": null, "role_description": "cell", "value": null, "position": "1009.00;760.00", "size": "150;26", "children": [{"name": null, "role": "AXTextField", "description": null, "role_description": "text field", "value": "0,00", "position": "1009.00;765.00", "size": "150;16", "children": []}]}]}, {"name": null, "role": "AXColumn", "description": null, "role_description": "column", "value": null, "position": "1.00;149.00", "size": "165;640", "children": []}, {"name": null, "role": "AXColumn", "description": null, "role_description": "column", "value": null, "position": "166.00;149.00", "size": "167;640", "children": []}, {"name": null, "role": "AXColumn", "description": null, "role_description": "column", "value": null, "position": "333.00;149.00", "size": "167;640", "children": []}, {"name": null, "role": "AXColumn", "description": null, "role_description": "column", "value": null, "position": "500.00;149.00", "size": "167;640", "children": []}, {"name": null, "role": "AXColumn", "description": null, "role_description": "column", "value": null, "position": "667.00;149.00", "size": "167;640", "children": []}, {"name": null, "role": "AXColumn", "description": null, "role_description": "column", "value": null, "position": "834.00;149.00", "size": "167;640", "children": []}, {"name": null, "role": "AXColumn", "description": null, "role_description": "column", "value": null, "position": "1001.00;149.00", "size": "164;640", "children": []}, {"name": null, "role": "AXGroup", "description": null, "role_description": "group", "value": null, "position": "1.00;121.00", "size": "1164;28", "children": [{"name": "Name", "role": "AXButton", "description": null, "role_description": "sort button", "value": null, "position": "1.00;121.00", "size": "165;28", "children": []}, {"name": "March_2022", "role": "AXButton", "description": null, "role_description": "sort button", "value": null, "position": "166.00;121.00", "size": "167;28", "children": []}, {"name": "February_2022", "role": "AXButton", "description": null, "role_description": "sort button", "value": null, "position": "333.00;121.00", "size": "167;28", "children": []}, {"name": "January_2022", "role": "AXButton", "description": null, "role_description": "sort button", "value": null, "position": "500.00;121.00", "size": "167;28", "children": []}, {"name": "December_2021", "role": "AXButton", "description": null, "role_description": "sort button", "value": null, "position": "667.00;121.00", "size": "167;28", "children": []}, {"name": "November_2021", "role": "AXButton", "description": null, "role_description": "sort button", "value": null, "position": "834.00;121.00", "size": "167;28", "children": []}, {"name": "October_2021", "role": "AXButton", "description": null, "role_description": "sort button", "value": null, "position": "1001.00;121.00", "size": "164;28", "children": []}]}]}, {"name": null, "role": "AXScrollBar", "description": null, "role_description": "scroll bar", "value": 0.0, "position": "1.00;638.00", "size": "1098;16", "children": [{"name": null, "role": "AXValueIndicator", "description": null, "role_description": "value indicator", "value": 0.0, "position": "2.00;642.00", "size": "1034;12", "children": []}, {"name": null, "role": "AXButton", "description": null, "role_description": "increment arrow button", "value": null, "position": "1.00;638.00", "size": "0;0", "children": []}, {"name": null, "role": "AXButton", "description": null, "role_description": "decrement arrow button", "value": null, "position": "1.00;638.00", "size": "0;0", "children": []}, {"name": null, "role": "AXButton", "description": null, "role_description": "increment page button", "value": null, "position": "1036.00;642.00", "size": "63;12", "children": []}, {"name": null, "role": "AXButton", "description": null, "role_description": "decrement page button", "value": null, "position": "1.00;642.00", "size": "1;12", "children": []}]}, {"name": null, "role": "AXScrollBar", "description": null, "role_description": "scroll bar", "value": 0.0, "position": "1083.00;149.00", "size": "16;505", "children": [{"name": null, "role": "AXValueIndicator", "description": null, "role_description": "value indicator", "value": 0.0, "position": "1087.00;150.00", "size": "12;401", "children": []}, {"name": null, "role": "AXButton", "description": null, "role_description": "increment arrow button", "value": null, "position": "1083.00;149.00", "size": "0;0", "children": []}, {"name": null, "role": "AXButton", "description": null, "role_description": "decrement arrow button", "value": null, "position": "1083.00;149.00", "size": "0;0", "children": []}, {"name": null, "role": "AXButton", "description": null, "role_description": "increment page button", "value": null, "position": "1087.00;551.50", "size": "12;102", "children": []}, {"name": null, "role": "AXButton", "description": null, "role_description": "decrement page button", "value": null, "position": "1087.00;149.00", "size": "12;1", "children": []}]}]}]}, {"name": null, "role": "AXToolbar", "description": null, "role_description": "toolbar", "value": null, "position": "0.00;28.00", "size": "1100;52", "children": [{"name": "Overview", "role": "AXButton", "description": null, "role_description": "button", "value": null, "position": "2.00;28.00", "size": "63;52", "children": []}, {"name": "Transactions", "role": "AXButton", "description": null, "role_description": "button", "value": null, "position": "65.00;28.00", "size": "82;52", "children": []}, {"name": "Categories", "role": "AXButton", "description": null, "role_description": "button", "value": null, "position": "146.50;28.00", "size": "71;52", "children": []}, {"name": "Calendar", "role": "AXButton", "description": null, "role_description": "button", "value": null, "position": "217.50;28.00", "size": "61;52", "children": []}, {"name": "Reports", "role": "AXButton", "description": null, "role_description": "button", "value": null, "position": "278.50;28.00", "size": "55;52", "children": []}, {"name": "Loans", "role": "AXButton", "description": null, "role_description": "button", "value": null, "position": "333.50;28.00", "size": "55;52", "children": []}, {"name": "Budget", "role": "AXButton", "description": null, "role_description": "button", "value": null, "position": "388.50;28.00", "size": "55;52", "children": []}, {"name": null, "role": "AXGroup", "description": null, "role_description": "group", "value": null, "position": "467.50;28.00", "size": "262;52", "children": [{"name": null, "role": "AXGroup", "description": null, "role_description": "group", "value": null, "position": "470.50;32.00", "size": "256;25", "children": [{"name": null, "role": "AXButton", "description": "left arrow", "role_description": "button", "value": null, "position": "470.50;32.00", "size": "36;25", "children": []}, {"name": null, "role": "AXButton", "description": "March 2022", "role_description": "button", "value": null, "position": "506.50;32.00", "size": "185;25", "children": []}, {"name": null, "role": "AXButton", "description": "right arrow", "role_description": "button", "value": null, "position": "691.50;32.00", "size": "35;25", "children": []}]}, {"name": null, "role": "AXStaticText", "description": null, "role_description": "text", "value": "Interval", "position": "575.00;63.00", "size": "47;14", "children": []}]}, {"name": "Add_transaction", "role": "AXButton", "description": "Add transaction", "role_description": "button", "value": null, "position": "753.50;28.00", "size": "98;52", "children": []}, {"name": "Sync_now", "role": "AXButton", "description": null, "role_description": "button", "value": null, "position": "851.00;28.00", "size": "64;52", "children": []}]}, {"name": null, "role": "AXButton", "description": null, "role_description": "close button", "value": null, "position": "7.00;6.00", "size": "14;16", "children": []}, {"name": null, "role": "AXButton", "description": null, "role_description": "zoom button", "value": null, "position": "47.00;6.00", "size": "14;16", "children": [{"name": null, "role": "AXGroup", "description": null, "role_description": "group", "value": null, "position": "47.00;6.00", "size": "14;16", "children": [{"name": null, "role": "AXGroup", "description": null, "role_description": "group", "value": null, "position": "47.00;6.00", "size": "14;16", "children": []}]}]}, {"name": null, "role": "AXButton", "description": null, "role_description": "minimize button", "value": null, "position": "27.00;6.00", "size": "14;16", "children": []}, {"name": "", "role": "AXMenuButton", "description": "document actions", "role_description": "menu button", "value": null, "position": "634.00;5.00", "size": "10;16", "children": []}, {"name": null, "role": "AXStaticText", "description": null, "role_description": "text", "value": "Untitled (Sample budget)", "position": "466.00;5.00", "size": "168;16", "children": []}]}